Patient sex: M
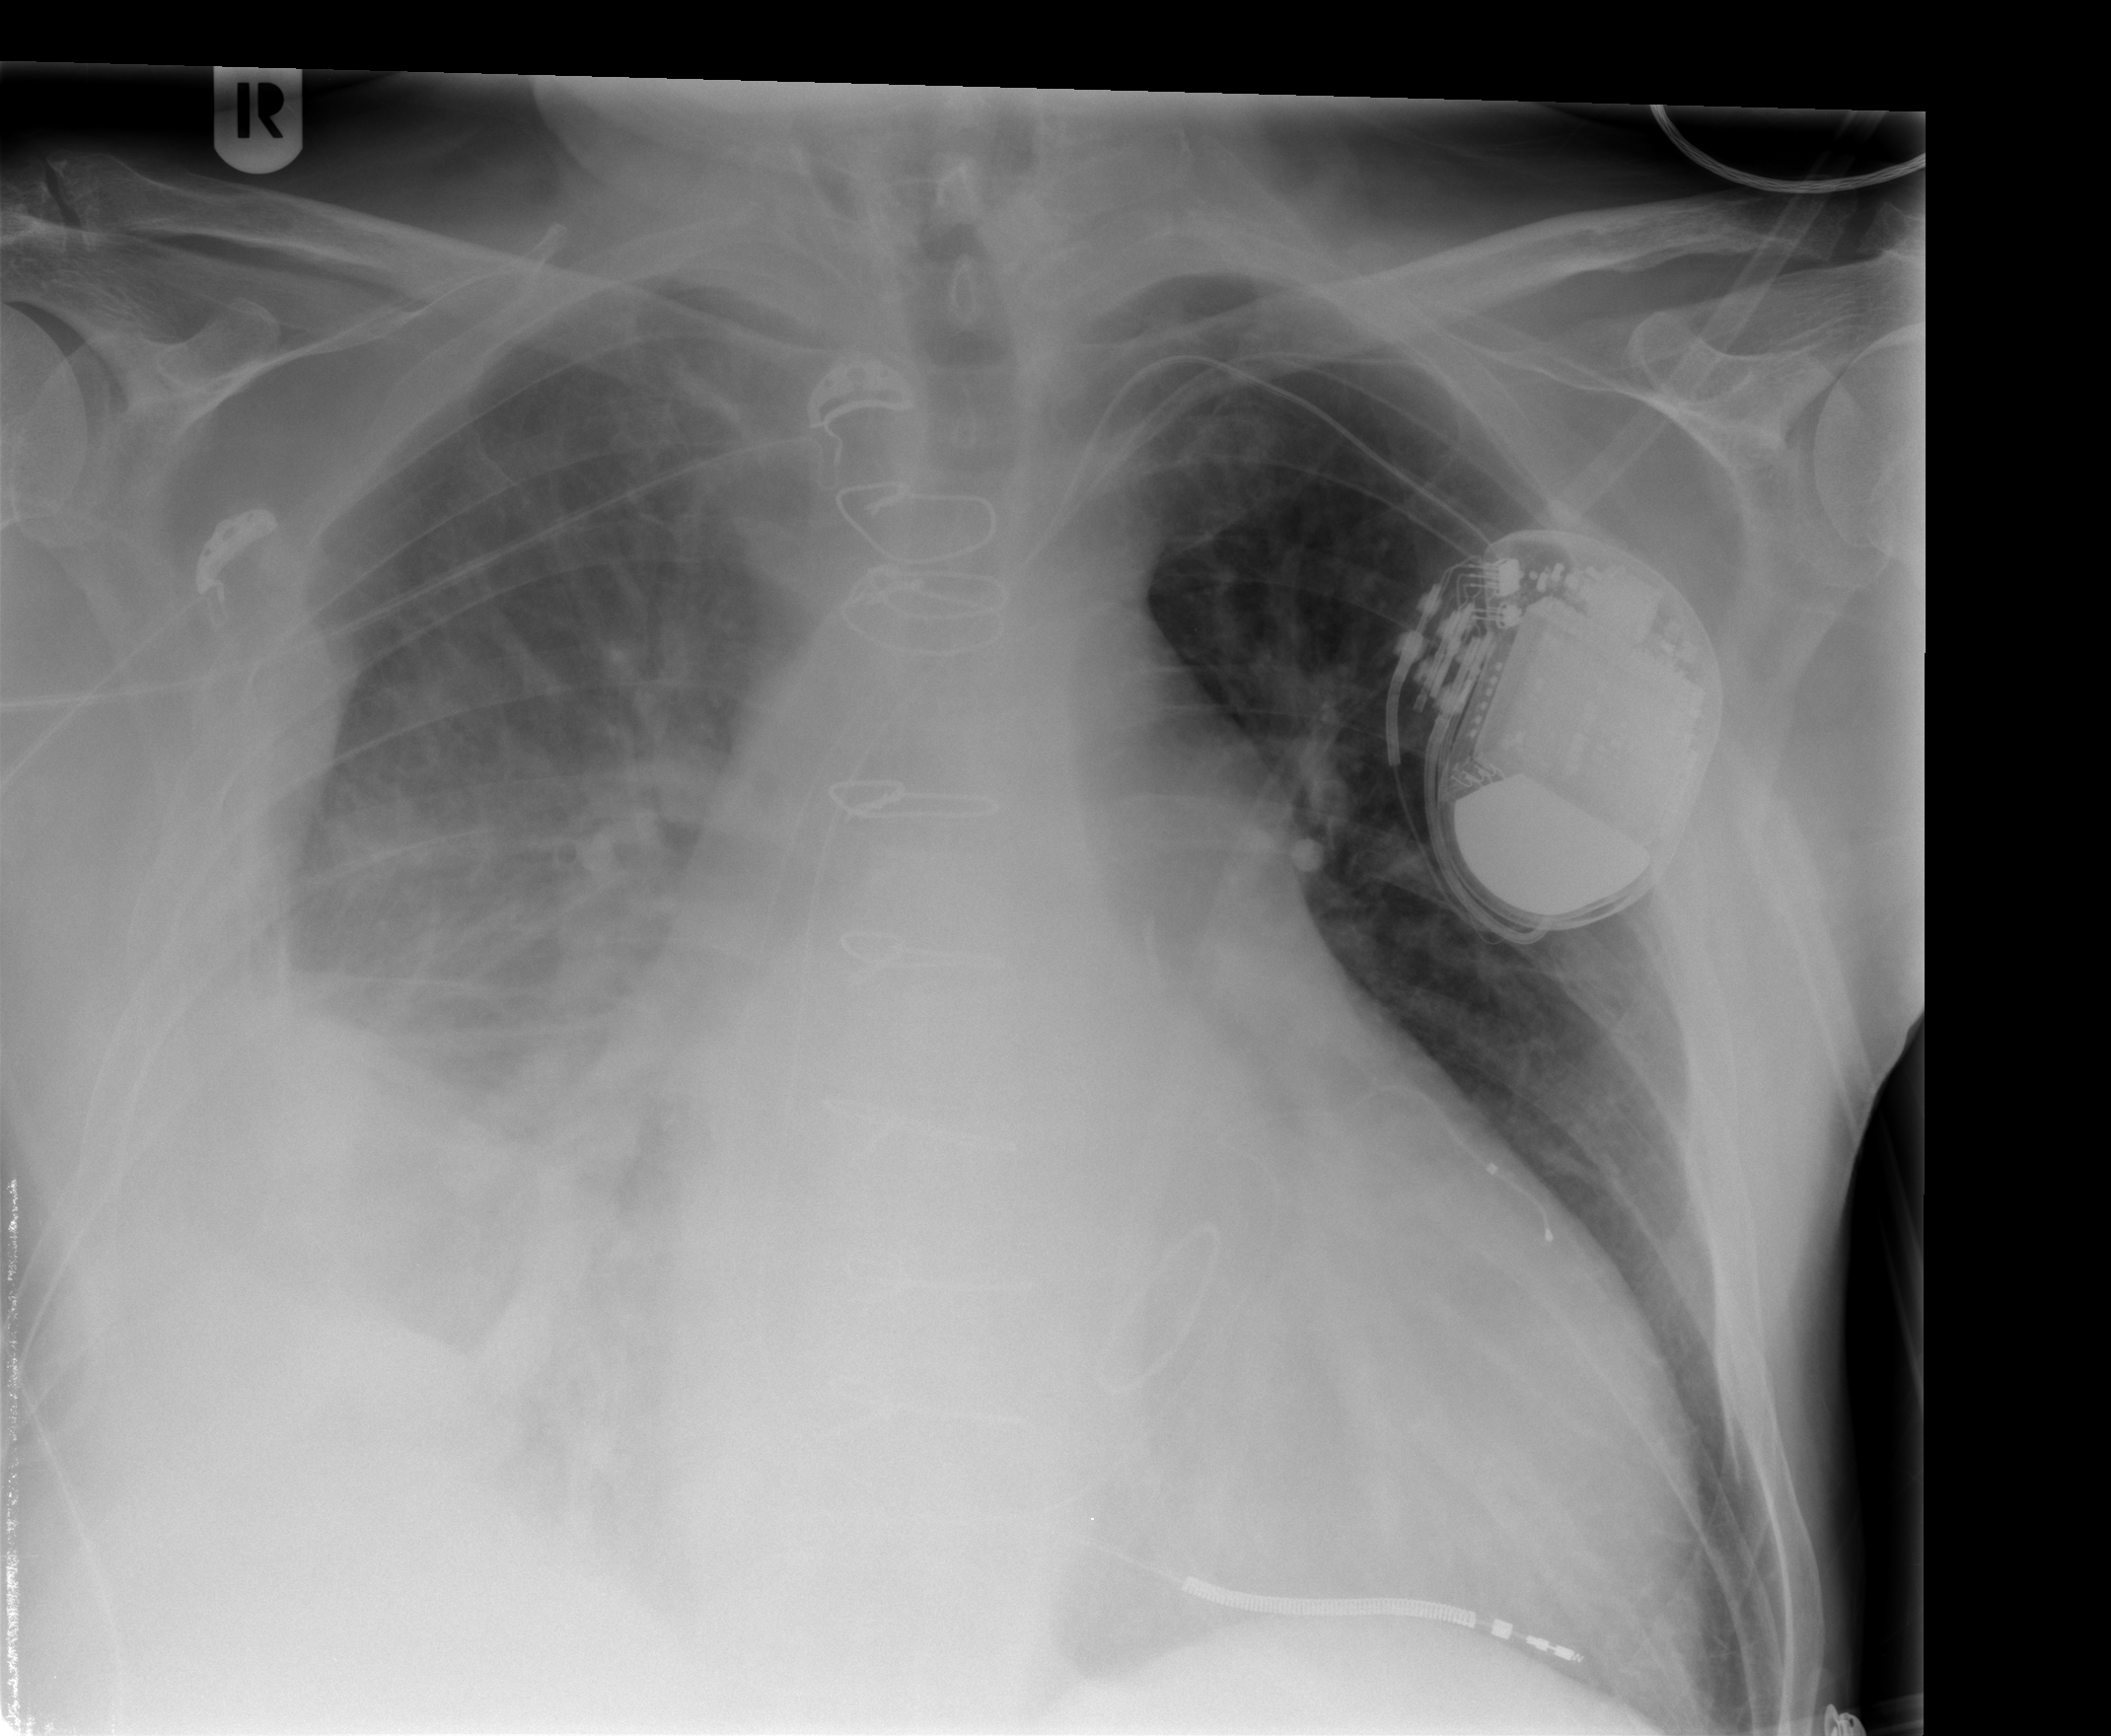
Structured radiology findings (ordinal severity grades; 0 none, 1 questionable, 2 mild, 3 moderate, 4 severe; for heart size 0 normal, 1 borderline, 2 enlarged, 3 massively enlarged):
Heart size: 2
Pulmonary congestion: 2
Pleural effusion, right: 4
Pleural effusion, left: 0
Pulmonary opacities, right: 2
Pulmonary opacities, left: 0
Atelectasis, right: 4
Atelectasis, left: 0